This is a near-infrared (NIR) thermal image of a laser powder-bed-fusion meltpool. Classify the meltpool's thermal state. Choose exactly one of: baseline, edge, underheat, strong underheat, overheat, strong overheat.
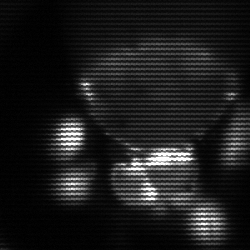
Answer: edge